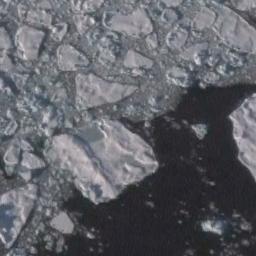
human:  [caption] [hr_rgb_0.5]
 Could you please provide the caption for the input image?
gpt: Sea ice varies in size and distribution .

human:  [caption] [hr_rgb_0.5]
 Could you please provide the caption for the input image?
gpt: There are countless irregularly-sized ice cubes floating into a large piece of blue water .

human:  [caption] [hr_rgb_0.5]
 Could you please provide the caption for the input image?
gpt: A lot of sea ice of different sizes gathers together and the color of the seawater is deep blue .

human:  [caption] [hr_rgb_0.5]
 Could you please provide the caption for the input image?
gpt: There are many ice on the black sea .

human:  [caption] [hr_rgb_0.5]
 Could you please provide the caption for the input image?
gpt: There are some sea ice on the ice sheet .